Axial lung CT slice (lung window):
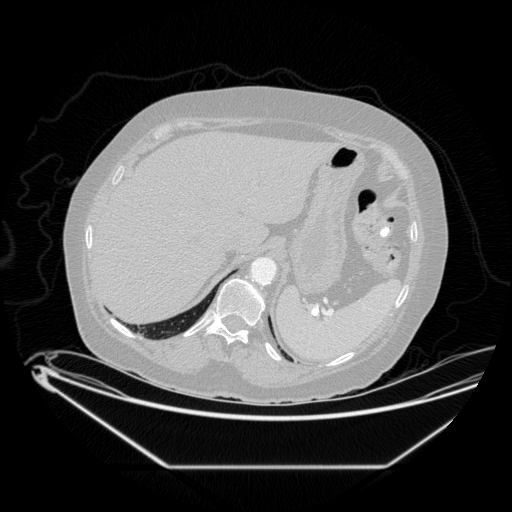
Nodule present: no